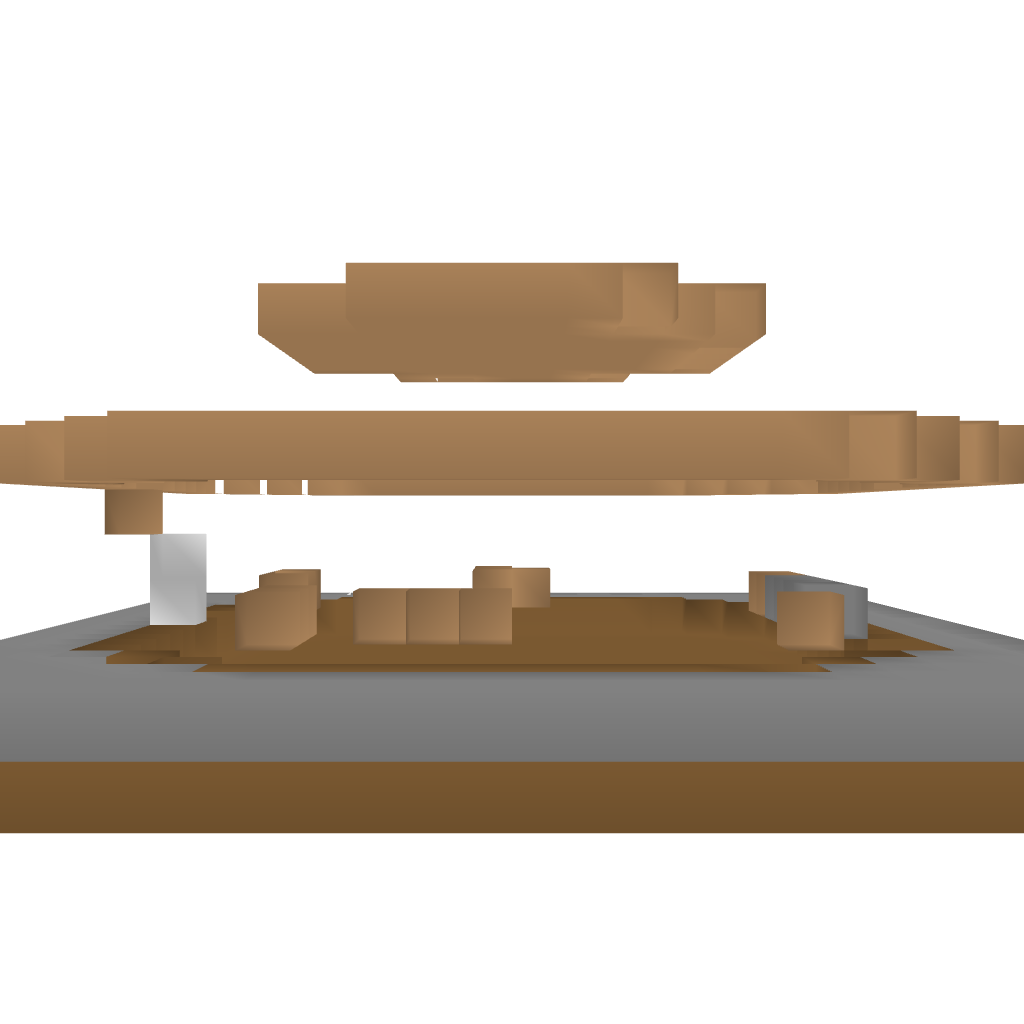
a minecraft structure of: Minestore bad low quality